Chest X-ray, AP view. Patient: 36 years old, sex F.
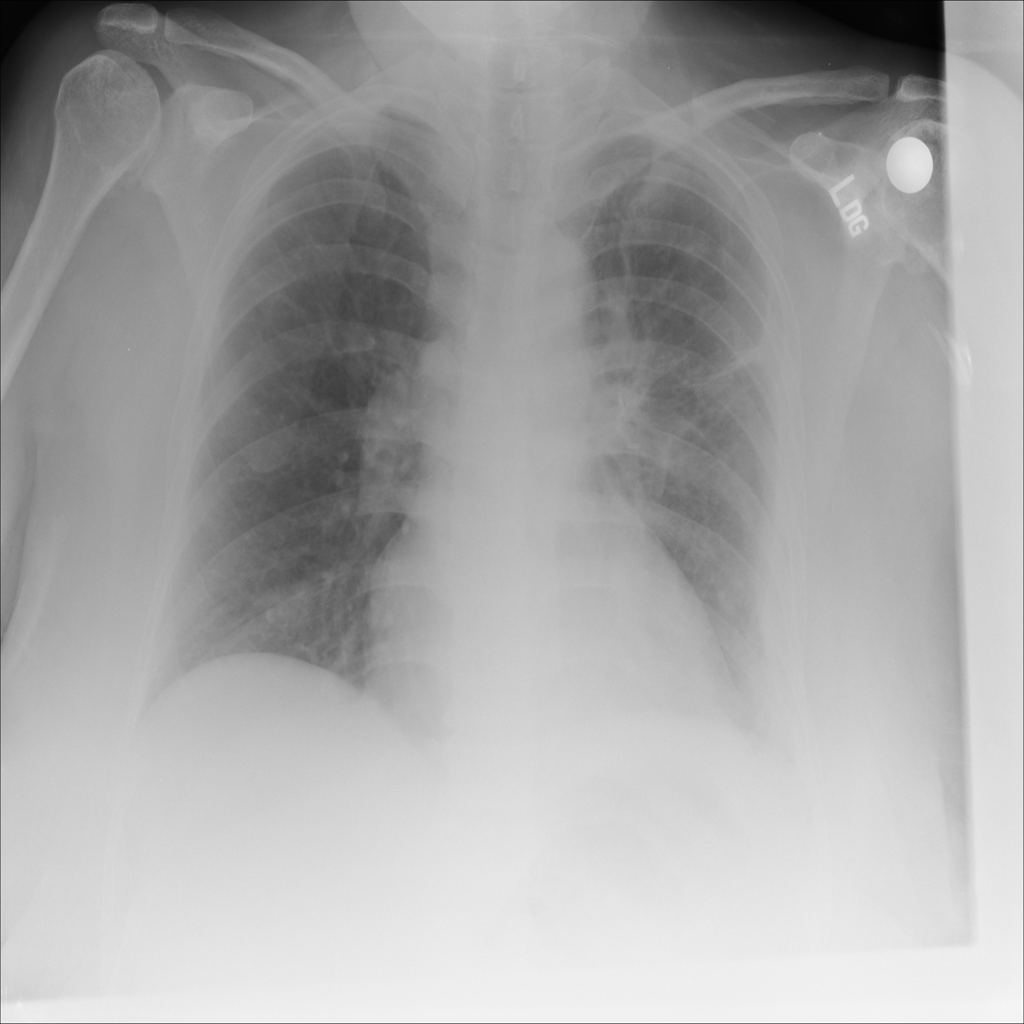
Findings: Atelectasis, Consolidation, Effusion, Mass, Pleural_Thickening